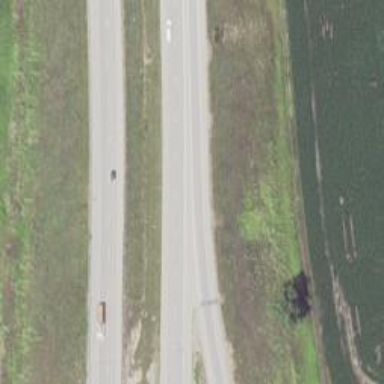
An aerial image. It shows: Asphalt motorway.